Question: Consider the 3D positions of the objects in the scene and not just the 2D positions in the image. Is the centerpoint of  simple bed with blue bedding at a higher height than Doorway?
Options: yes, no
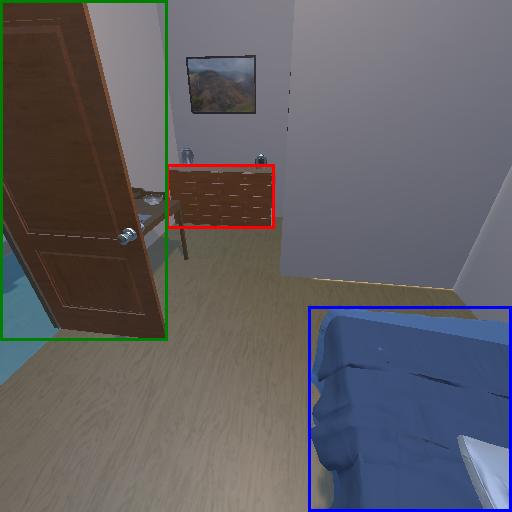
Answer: yes